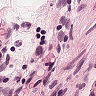
Metastatic tissue present: no